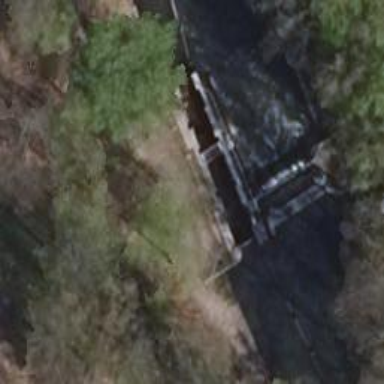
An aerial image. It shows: River with lock.